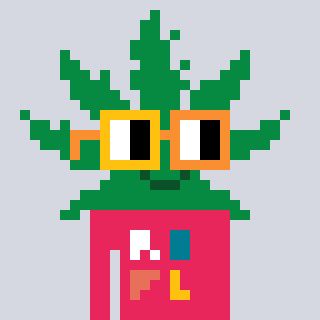
a pixel art character with square yellow and orange glasses, a weed-shaped head and a redpinkish-colored body on a cool background